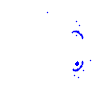
Particle: proton